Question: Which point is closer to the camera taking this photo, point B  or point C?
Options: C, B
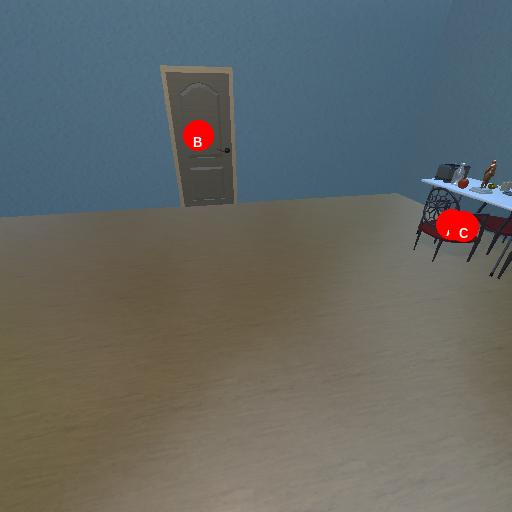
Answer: C